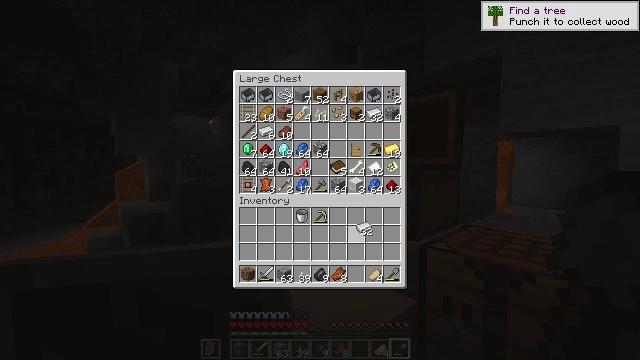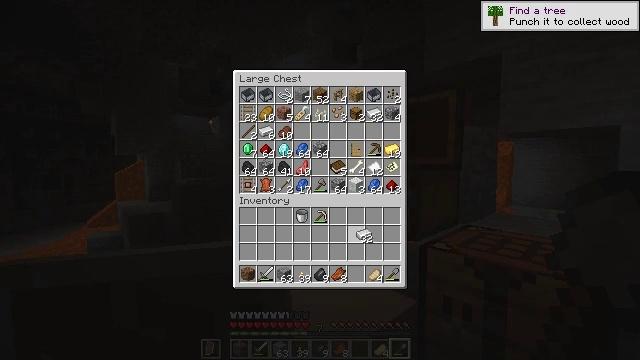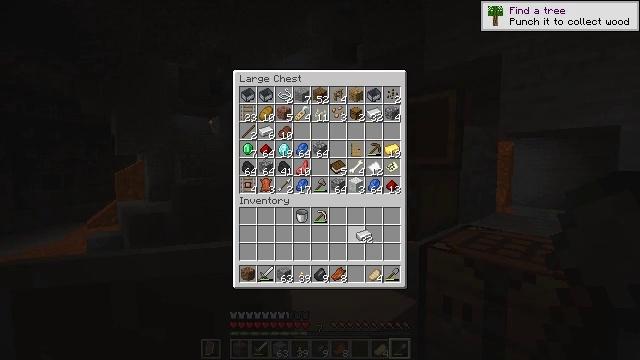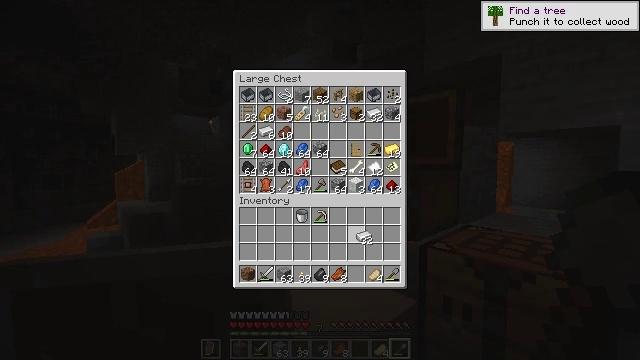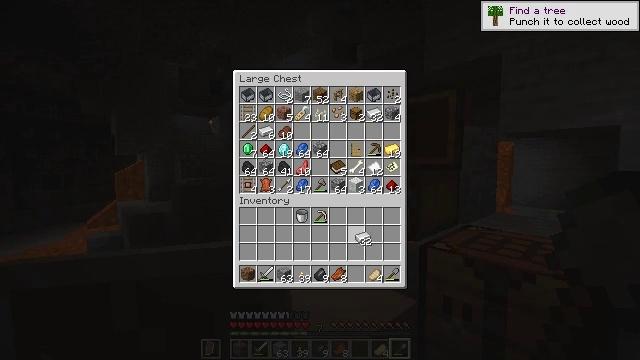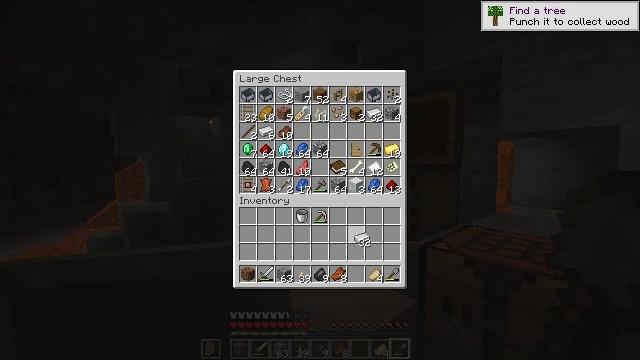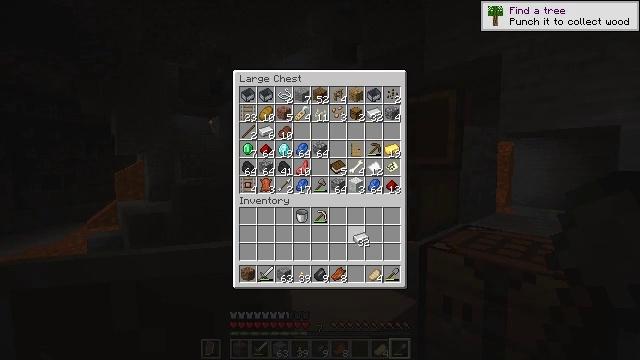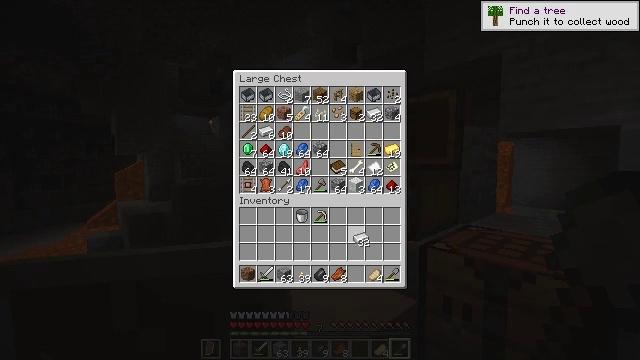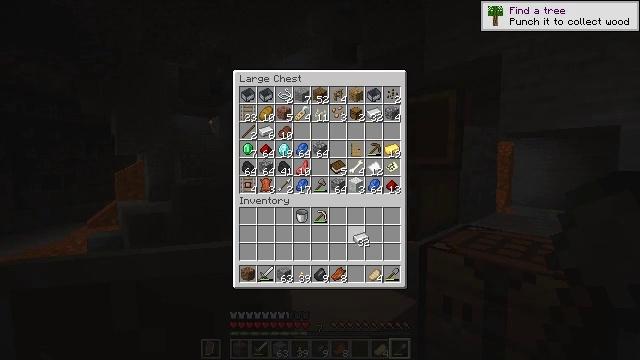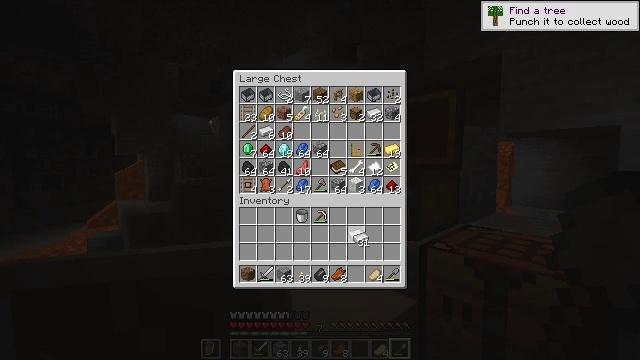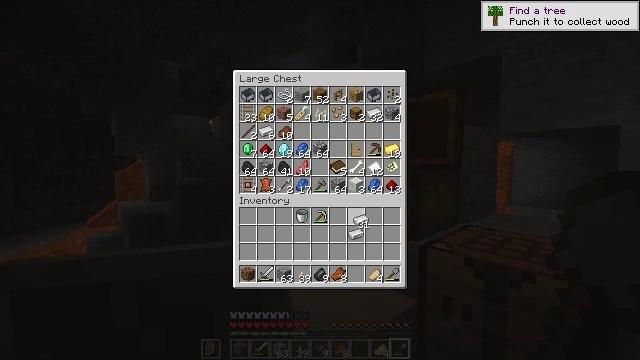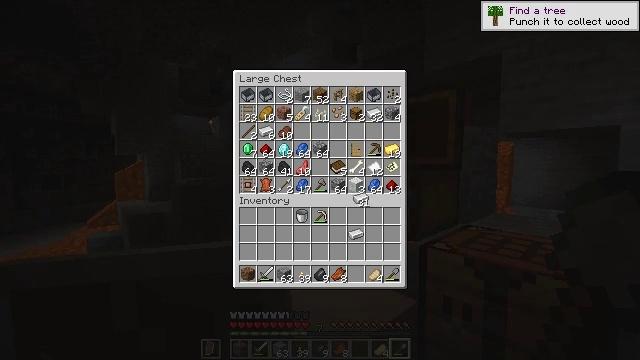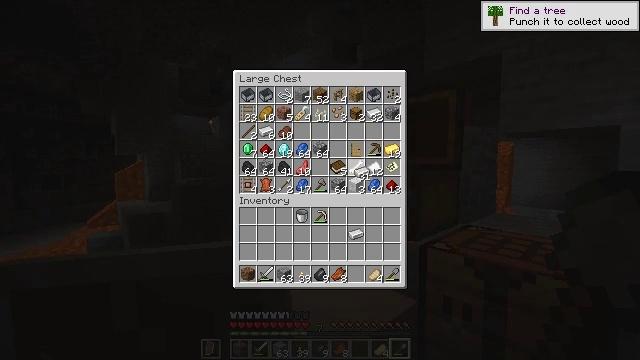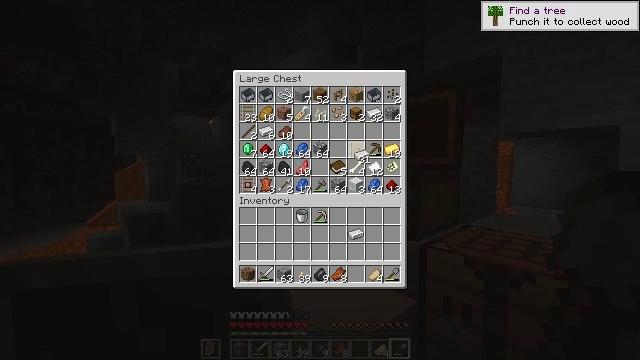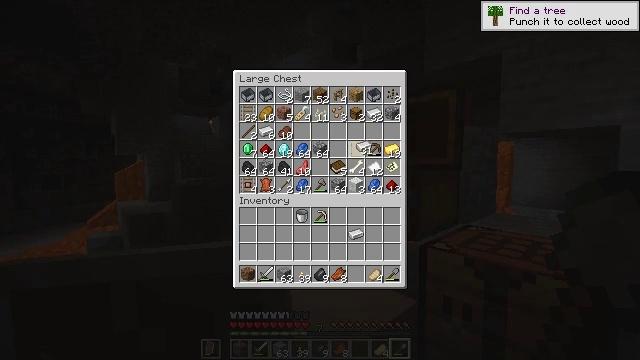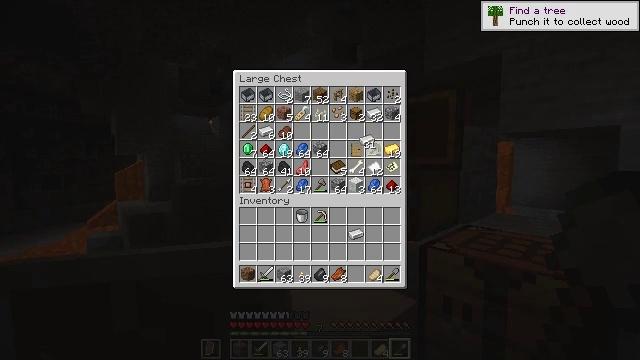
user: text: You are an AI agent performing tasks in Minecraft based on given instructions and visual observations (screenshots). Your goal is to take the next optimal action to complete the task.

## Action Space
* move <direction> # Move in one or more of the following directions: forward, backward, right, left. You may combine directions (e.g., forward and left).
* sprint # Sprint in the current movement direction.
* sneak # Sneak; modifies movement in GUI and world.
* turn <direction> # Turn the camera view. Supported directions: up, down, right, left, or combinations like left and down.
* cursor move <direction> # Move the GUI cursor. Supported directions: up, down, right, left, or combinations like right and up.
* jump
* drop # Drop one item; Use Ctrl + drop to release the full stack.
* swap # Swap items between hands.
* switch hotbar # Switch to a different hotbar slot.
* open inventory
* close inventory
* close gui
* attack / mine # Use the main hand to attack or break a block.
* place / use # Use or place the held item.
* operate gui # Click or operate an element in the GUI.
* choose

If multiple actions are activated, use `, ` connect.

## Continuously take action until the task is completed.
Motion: motion action
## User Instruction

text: Combine iron ingot and flint in the crafting table to make flint and steel.
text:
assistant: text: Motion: turn down
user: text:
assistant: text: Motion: no_op
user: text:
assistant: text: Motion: no_op
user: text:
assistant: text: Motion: no_op
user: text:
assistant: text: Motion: no_op
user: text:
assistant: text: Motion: use / place
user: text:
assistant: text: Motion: use / place
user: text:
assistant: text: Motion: use / place
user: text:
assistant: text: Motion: no_op
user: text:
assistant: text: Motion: turn up
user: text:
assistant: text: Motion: turn up
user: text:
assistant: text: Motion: turn up
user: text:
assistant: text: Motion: turn up
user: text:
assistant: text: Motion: turn up
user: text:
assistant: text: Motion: no_op
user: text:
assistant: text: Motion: no_op
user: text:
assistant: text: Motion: turn up
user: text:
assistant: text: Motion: no_op
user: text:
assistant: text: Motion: no_op
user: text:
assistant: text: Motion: no_op
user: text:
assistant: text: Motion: no_op
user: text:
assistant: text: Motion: attack / mine
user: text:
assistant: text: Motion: attack / mine
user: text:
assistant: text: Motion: no_op
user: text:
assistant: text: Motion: no_op
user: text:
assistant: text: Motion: no_op
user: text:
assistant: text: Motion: close inventory
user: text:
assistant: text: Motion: close inventory
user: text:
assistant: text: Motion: turn right, close inventory
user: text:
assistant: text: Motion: no_op